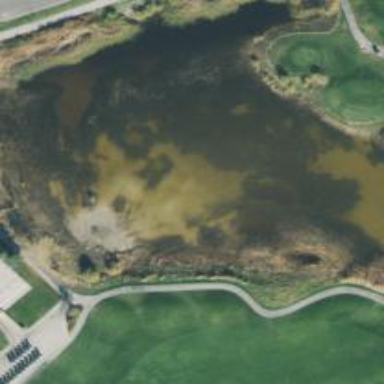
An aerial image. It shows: Sandy area is golf bunker.